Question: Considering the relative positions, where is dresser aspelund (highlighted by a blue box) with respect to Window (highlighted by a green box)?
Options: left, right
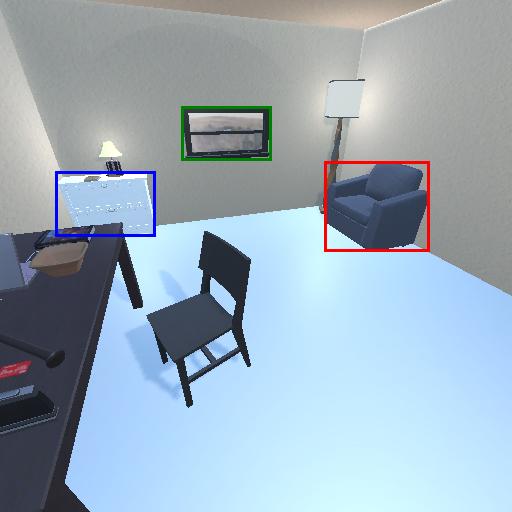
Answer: left